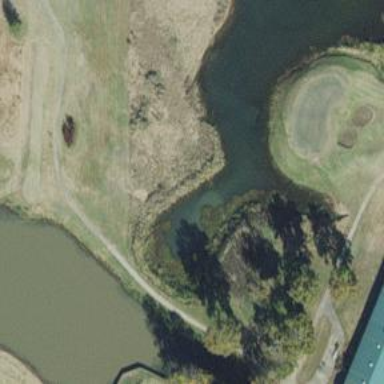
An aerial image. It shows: Water hazard on golf course. The hazard is natural water feature.